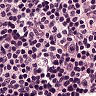
Metastatic tissue present: no